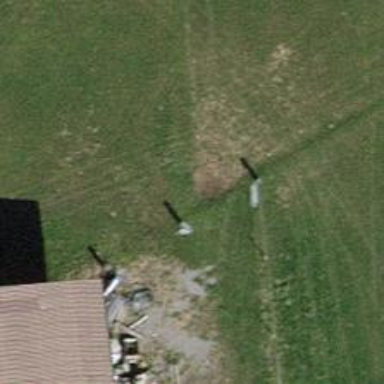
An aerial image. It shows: Fence.